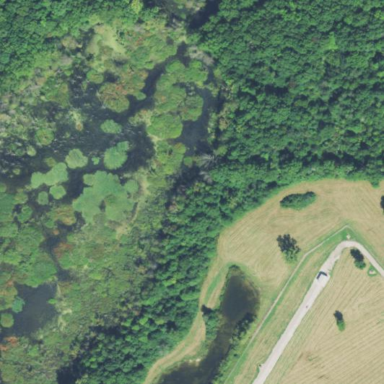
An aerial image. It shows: Swampy wetland area.